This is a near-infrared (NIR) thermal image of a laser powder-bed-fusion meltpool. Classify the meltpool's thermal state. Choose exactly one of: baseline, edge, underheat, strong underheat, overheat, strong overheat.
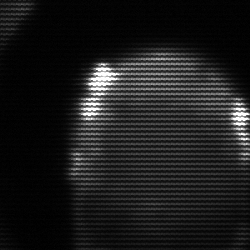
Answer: edge